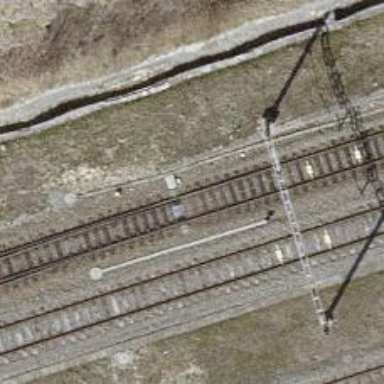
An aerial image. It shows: Railway switch.